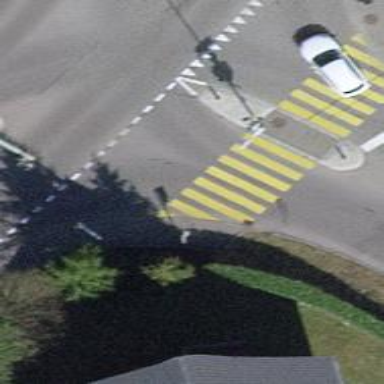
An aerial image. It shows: Kerb serving as barrier.